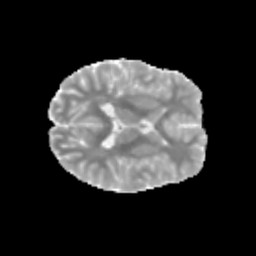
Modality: MD
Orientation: axial
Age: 13
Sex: female
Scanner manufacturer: siemens
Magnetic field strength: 3 T
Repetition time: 3.8 s
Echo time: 0.07 s